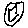
Label: smiley face